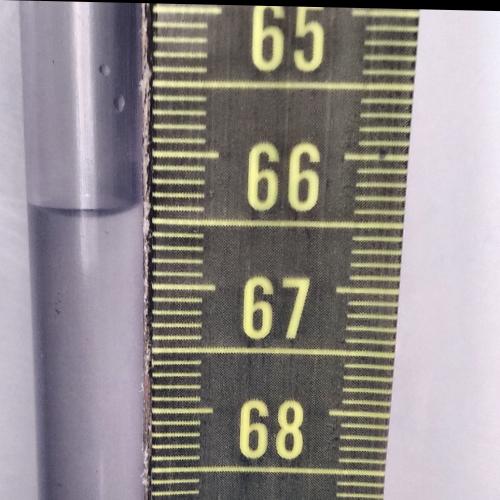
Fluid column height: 66.4 cm